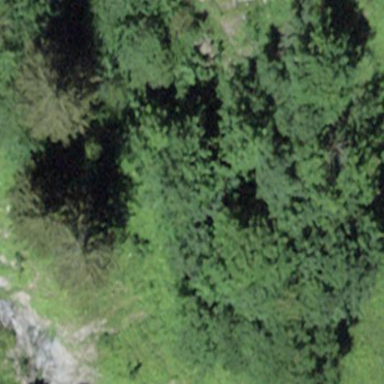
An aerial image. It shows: Forest area.